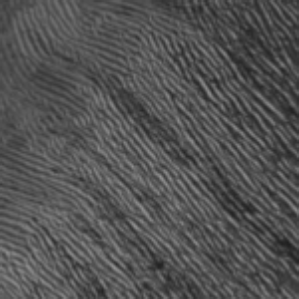
Label: frost